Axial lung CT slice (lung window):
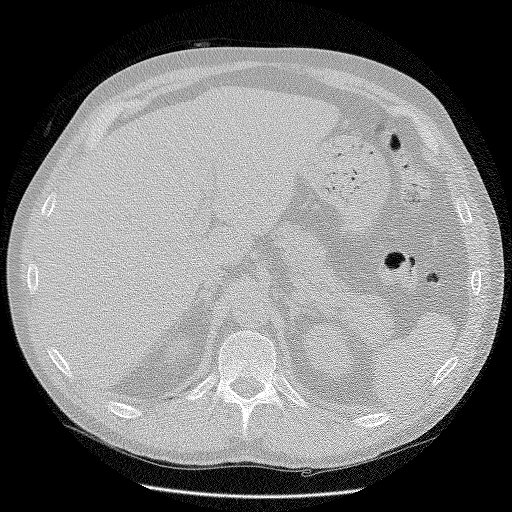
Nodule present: no